Question: There are many people who have encountered the same error on stackoverflow, but I haven't been able to find any relevant resolution in those posts. My MainActivity is starting a new activity (SecondActivity) with startActivityForResult(); SecondActivity then returns some data with onBackPressed(); and putExtra();
Extract from MainActivity.java:
'''
public void addNewNote(View v){
Intent intent = new Intent(this, SecondActivity.class);
intent.putExtra("Source", "NEW");
startActivityForResult(intent, 1); //1 is the result code
}
protected void onActivityResult(int requestCode, int resultCode, Intent data) {
Log.v("TAG", data.getStringExtra("Note"));
if (requestCode == 1) {
if(resultCode == RESULT_OK){
listItems.add(data.getStringExtra("Note"));
Log.v("TAG", data.getStringExtra("Note"));
adapter.notifyDataSetChanged();
listView.invalidateViews();
}
if (resultCode == RESULT_CANCELED) {
}
}
}
'''
Extract from SecondActivity.java:
'''
@Override
public void onBackPressed() {
super.onBackPressed();
if (mainTextField.getText() != null){
Intent returnIntent = new Intent();
returnIntent.putExtra("Note",mainTextField.getText());
setResult(RESULT_OK, returnIntent);
finish();
} else {
Intent returnIntent = new Intent();
setResult(RESULT_CANCELED, returnIntent);
finish();
}
}
'''
Logcat:

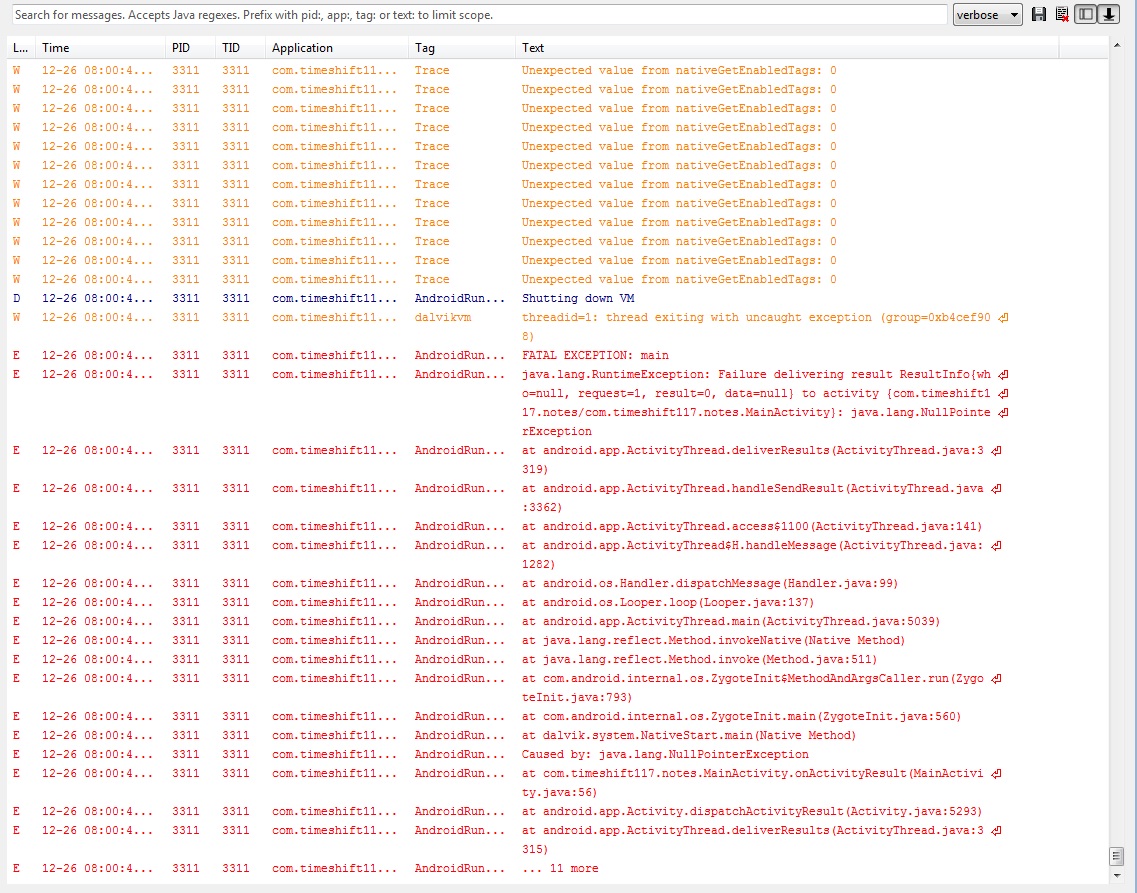
Answer: Try this-
'''
protected void onActivityResult(int requestCode, int resultCode, Intent data)
{
if (requestCode == 1 && data != null)
{
Log.v("TAG", data.getStringExtra("Note"));
if(resultCode == RESULT_OK)
{
listItems.add(data.getStringExtra("Note"));
Log.v("TAG", data.getStringExtra("Note"));
adapter.notifyDataSetChanged();
listView.invalidateViews();
}
if (resultCode == RESULT_CANCELED)
{
}
}
}
'''